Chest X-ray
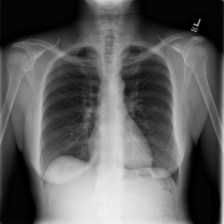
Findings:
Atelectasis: negative
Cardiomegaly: negative
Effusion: negative
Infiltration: negative
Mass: negative
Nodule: negative
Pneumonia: negative
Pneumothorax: negative
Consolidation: negative
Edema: negative
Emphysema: negative
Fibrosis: negative
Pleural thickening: negative
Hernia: negative